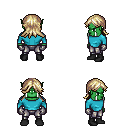
a pixel art fantasy rpg character, male body template, orc, green skin, teal long-sleeve shirt, metal pants, white blonde loose hair, metal gloves, black shoes, four views (front, back, left, right), 2x2 character sprite sheet, small pixel art, hard edges, no anti-aliasing